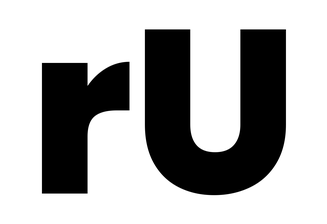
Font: Poppins-ExtraBold